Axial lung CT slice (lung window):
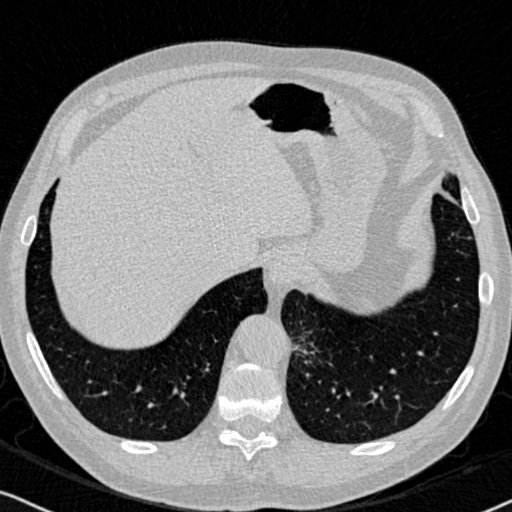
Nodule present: no